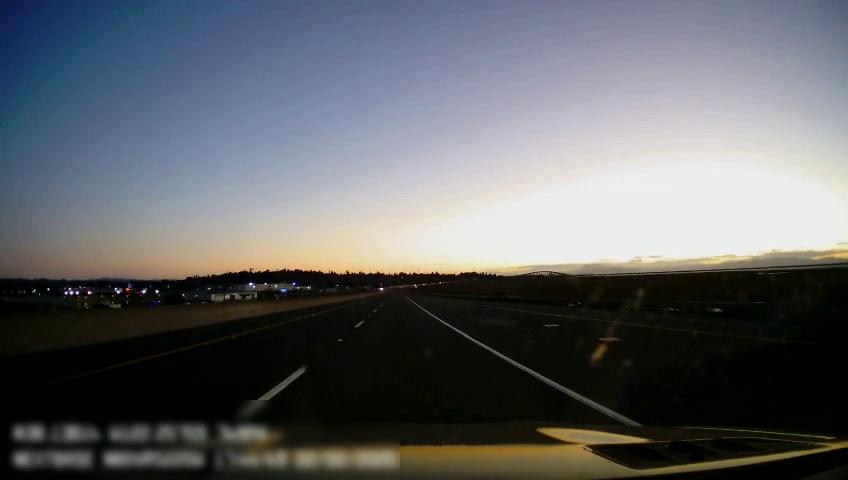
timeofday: Dusk/Dawn/Twilight
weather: Sunny
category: Drivable Space
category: Lanes | Current Lane
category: Lanes | Current Lane
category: Lanes | Alternate Lane
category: Lanes | Alternate Lane
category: Lanes | Alternate Lane